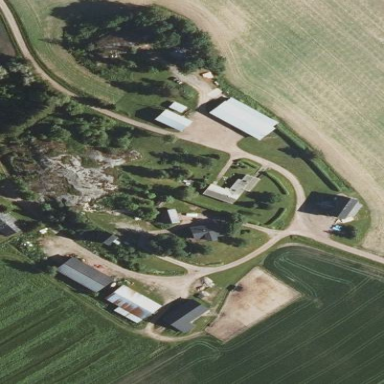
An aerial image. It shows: Farmyard area.